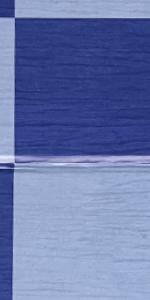
Label: Empty